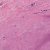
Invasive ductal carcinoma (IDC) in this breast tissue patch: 0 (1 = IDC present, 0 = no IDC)